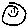
Label: smiley face